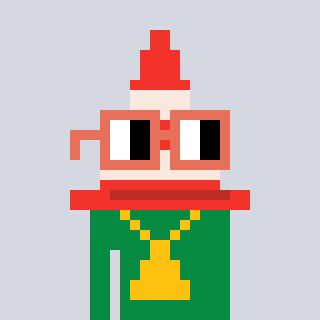
a pixel art character with square orange glasses, a cone-shaped head and a green-colored body on a cool background